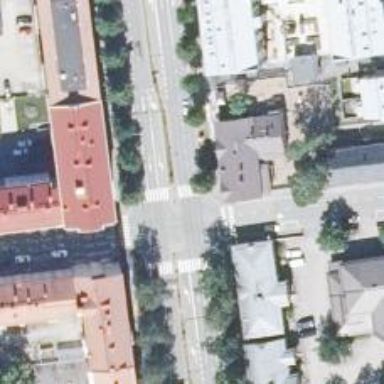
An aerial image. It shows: Crossing on asphalt cycleway.